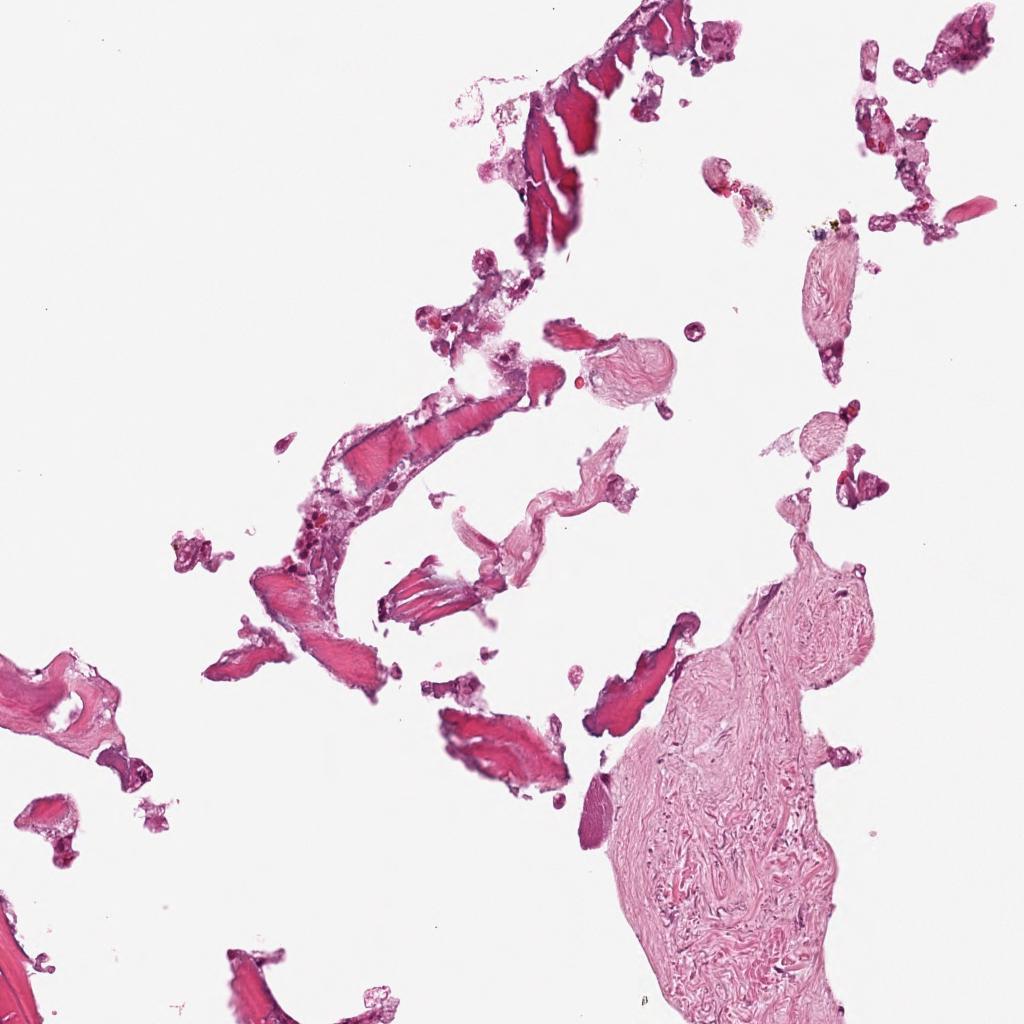
Label: Non-Tumor